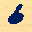
Label: 6